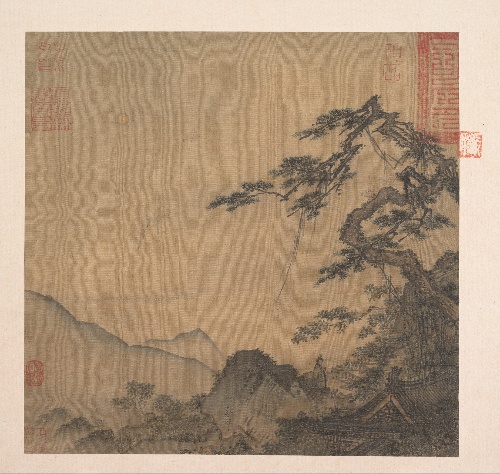
Title: 南宋 馬麟 松下高士圖 冊頁 絹本|Landscape with great pine
Artist: Ma Lin
Artist bio: Chinese, ca. 1180– after 1256
Date: second quarter of the 13th century
Object type: Album leaf
Classification: Paintings
Medium: Album leaf; ink and color on silk
Culture: China
Period: Song dynasty (960–1279)
Dimensions: 9 15/16 x 10 1/4 in. (25.2 x 26 cm)
Department: Asian Art
Credit line: From the Collection of A. W. Bahr, Purchase, Fletcher Fund, 1947
Accession year: 1947
Repository: Metropolitan Museum of Art, New York, NY
Tags: Landscapes|Trees